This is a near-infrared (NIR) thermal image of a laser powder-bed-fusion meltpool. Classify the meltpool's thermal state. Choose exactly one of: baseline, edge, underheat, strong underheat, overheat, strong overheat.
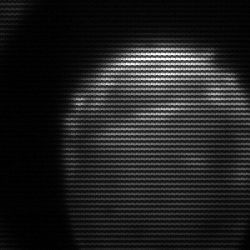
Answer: edge